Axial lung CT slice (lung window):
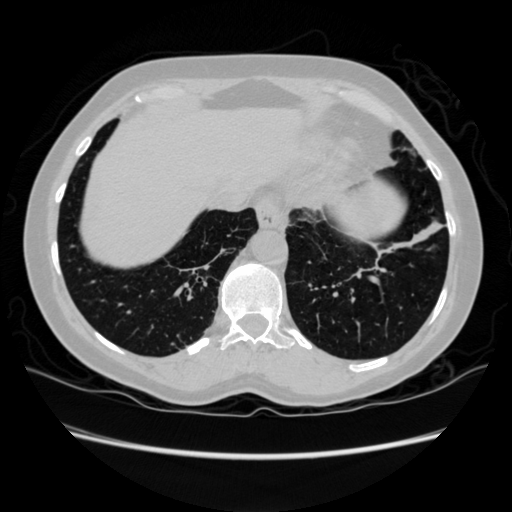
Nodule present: no